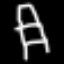
Label: chair